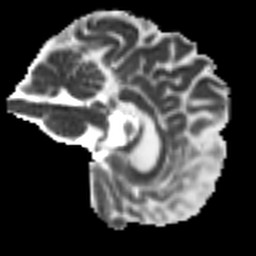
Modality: MD
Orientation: sagittal
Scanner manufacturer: siemens
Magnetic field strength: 3 T
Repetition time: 9.6 s
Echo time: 0.077 s